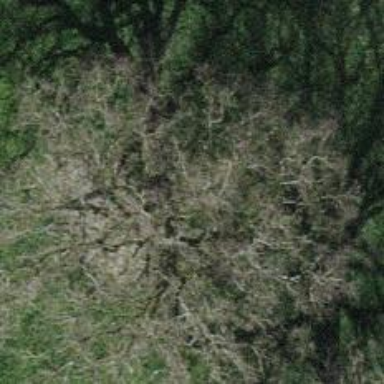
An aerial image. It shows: Single tag "natural: tree."